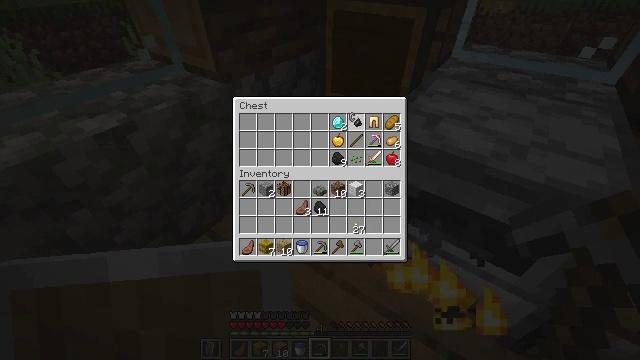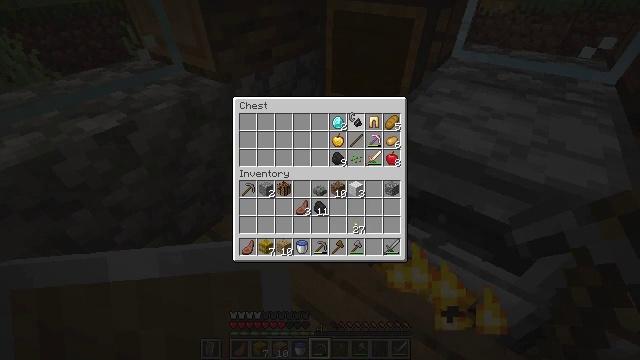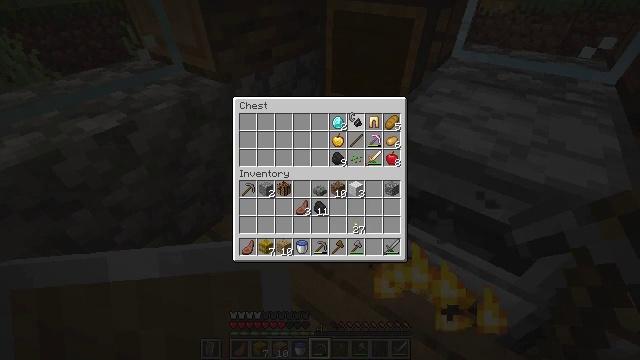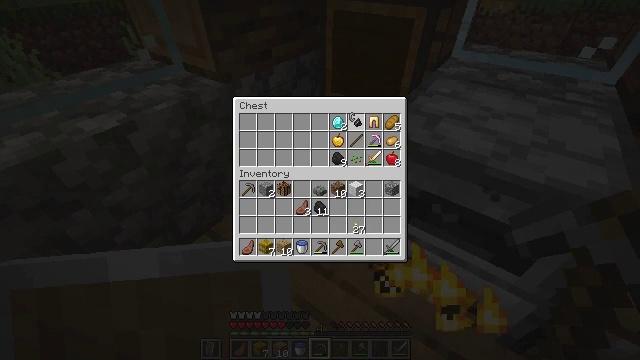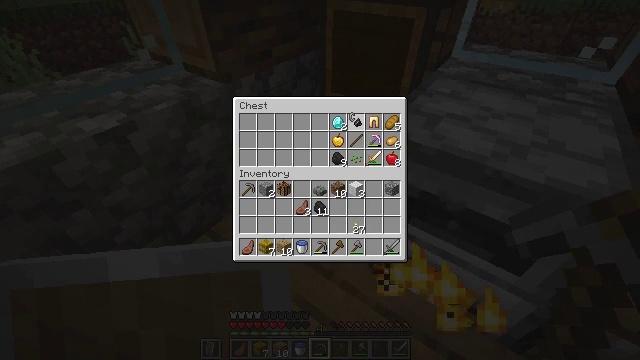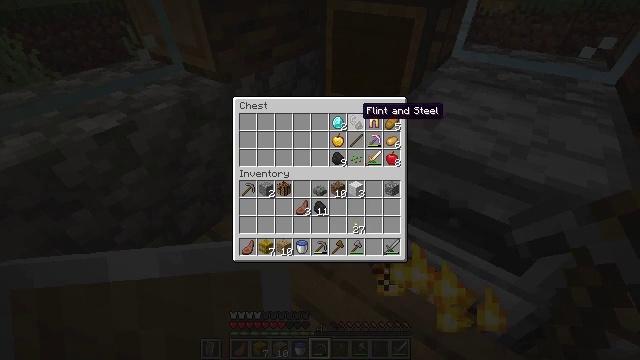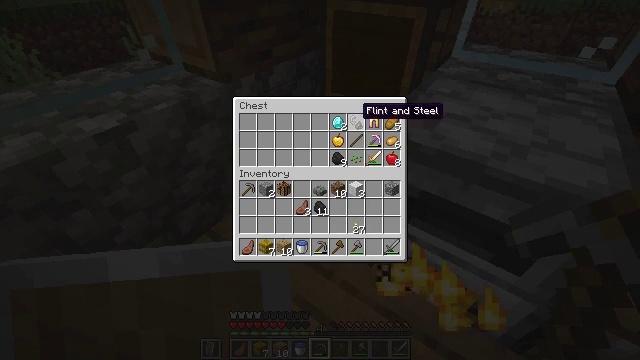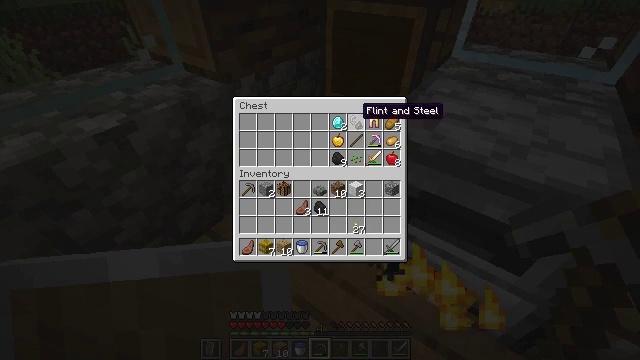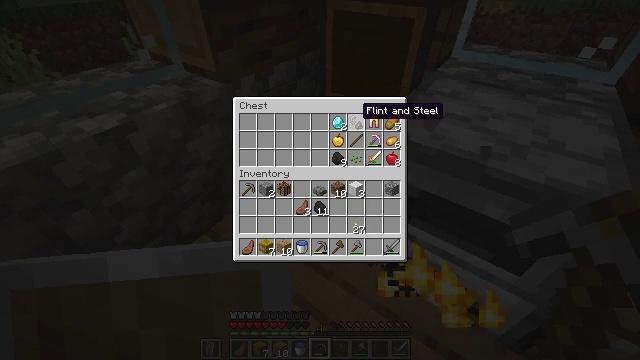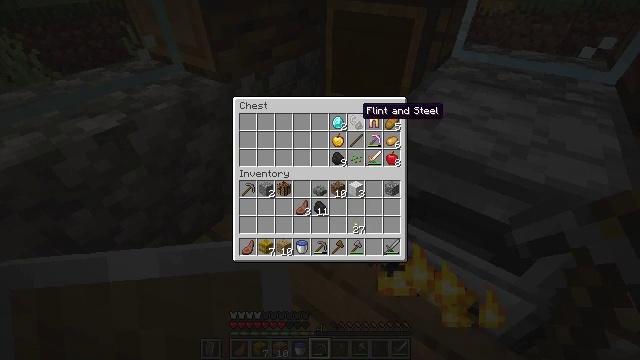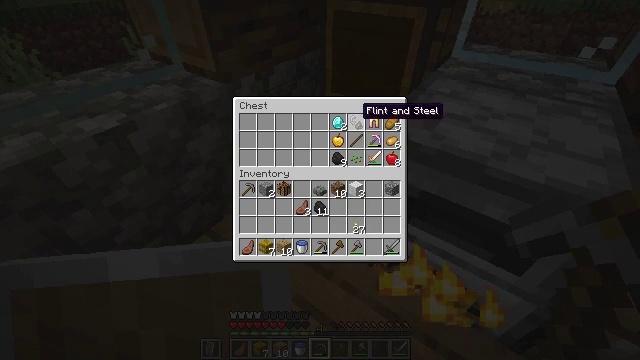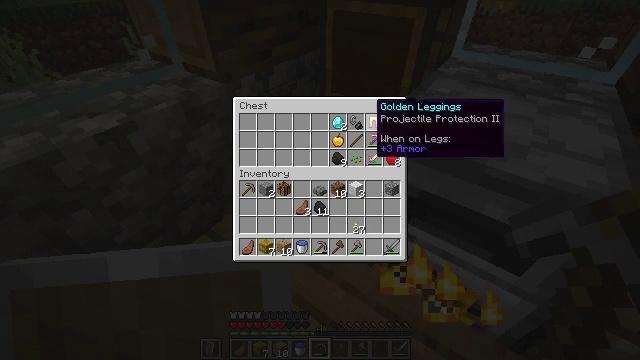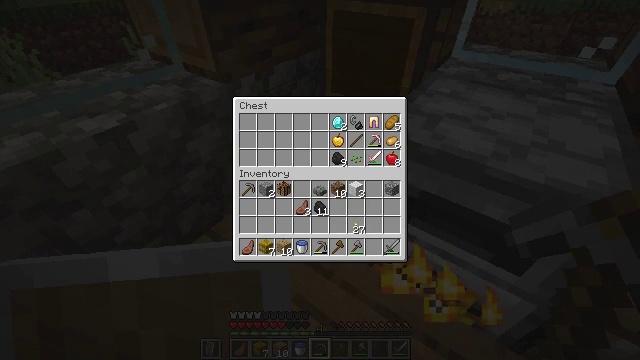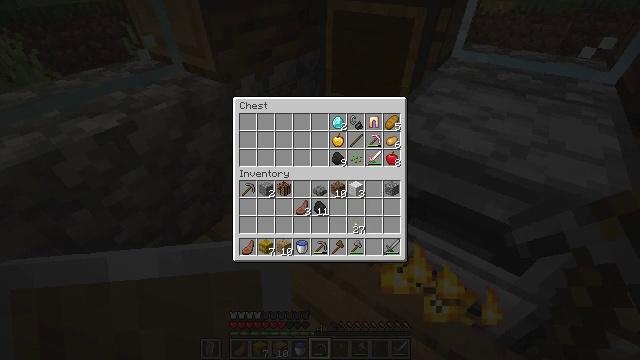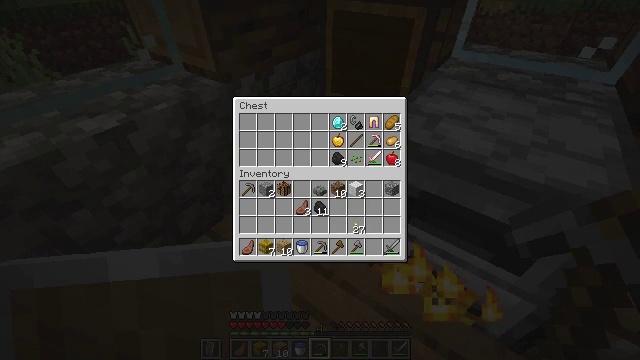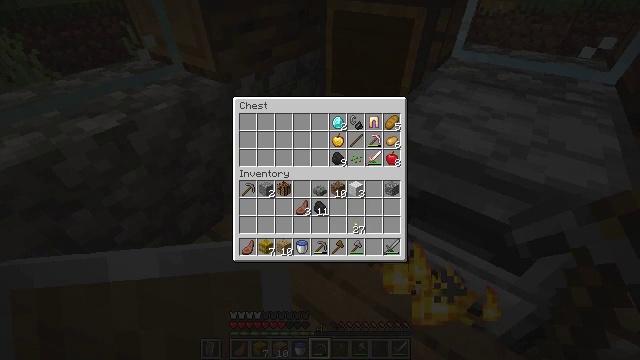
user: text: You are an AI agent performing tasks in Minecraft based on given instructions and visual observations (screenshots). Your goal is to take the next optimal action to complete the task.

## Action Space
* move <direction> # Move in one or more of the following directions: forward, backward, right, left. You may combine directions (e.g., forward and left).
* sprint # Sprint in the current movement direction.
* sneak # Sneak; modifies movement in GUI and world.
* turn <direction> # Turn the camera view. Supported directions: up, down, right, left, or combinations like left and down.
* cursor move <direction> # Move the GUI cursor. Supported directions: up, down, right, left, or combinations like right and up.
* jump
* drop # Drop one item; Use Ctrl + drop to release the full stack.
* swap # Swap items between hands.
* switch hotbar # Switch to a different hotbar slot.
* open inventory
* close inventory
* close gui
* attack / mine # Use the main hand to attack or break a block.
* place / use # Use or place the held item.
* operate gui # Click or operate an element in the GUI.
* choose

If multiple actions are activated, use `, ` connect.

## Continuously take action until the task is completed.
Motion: motion action
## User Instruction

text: Harvest tall grass for seeds.
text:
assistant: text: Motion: no_op
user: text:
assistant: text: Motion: attack / mine
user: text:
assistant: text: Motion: attack / mine
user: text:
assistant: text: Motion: attack / mine
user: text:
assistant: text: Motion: no_op
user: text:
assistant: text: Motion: no_op
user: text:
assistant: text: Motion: no_op
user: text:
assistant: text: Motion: no_op
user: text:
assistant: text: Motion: no_op
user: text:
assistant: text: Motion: no_op
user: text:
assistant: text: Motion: turn right
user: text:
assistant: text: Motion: turn right
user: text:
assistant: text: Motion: turn right and up
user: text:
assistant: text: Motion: no_op
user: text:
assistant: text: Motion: no_op
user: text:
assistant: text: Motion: no_op
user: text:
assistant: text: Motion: no_op
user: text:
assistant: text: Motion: no_op
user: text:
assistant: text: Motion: no_op
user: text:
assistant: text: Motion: no_op
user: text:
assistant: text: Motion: no_op
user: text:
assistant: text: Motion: no_op
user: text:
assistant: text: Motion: no_op
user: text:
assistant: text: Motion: no_op
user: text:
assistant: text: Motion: no_op
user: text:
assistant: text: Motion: turn right and down
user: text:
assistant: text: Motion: no_op
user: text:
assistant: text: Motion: turn left
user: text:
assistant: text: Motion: turn left
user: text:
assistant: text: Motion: turn left